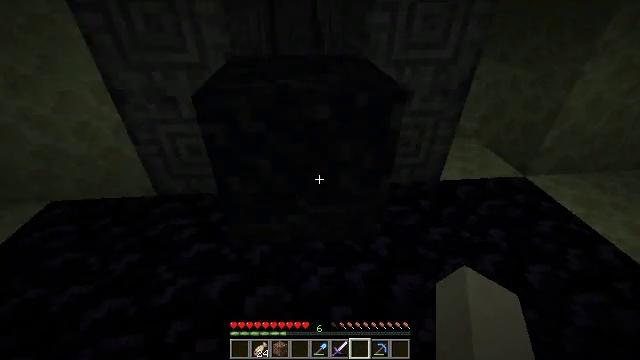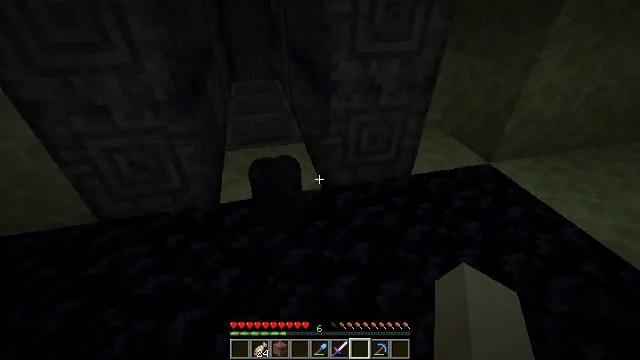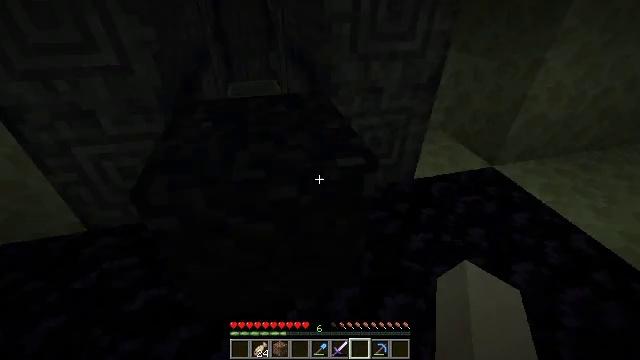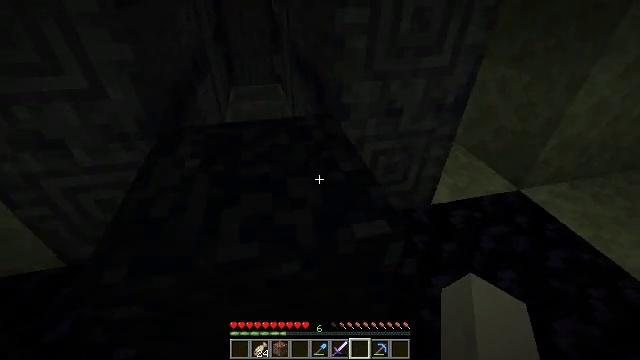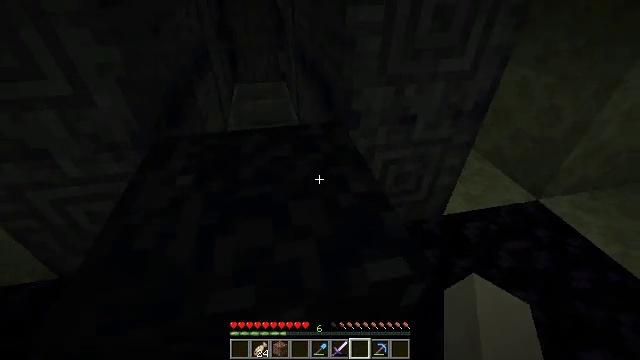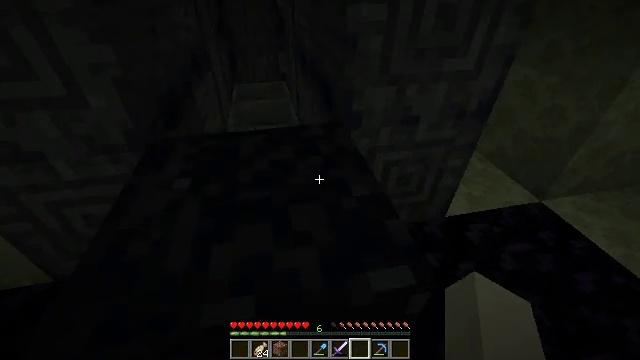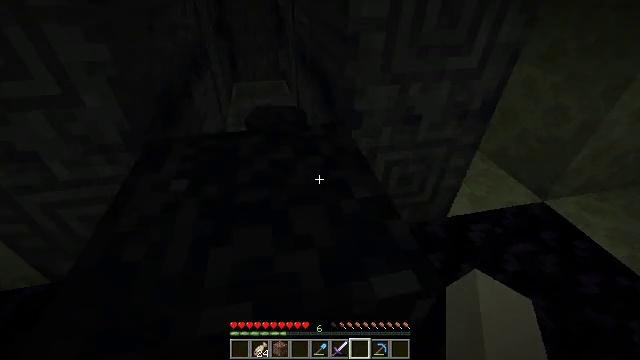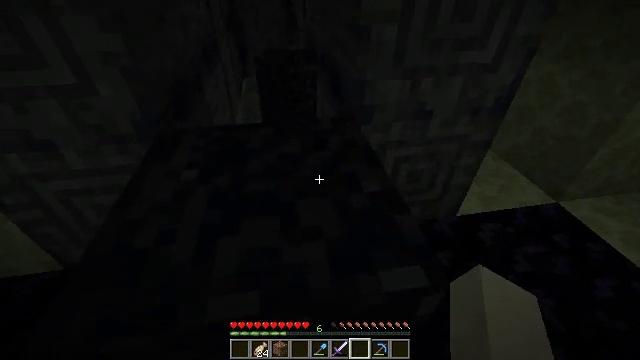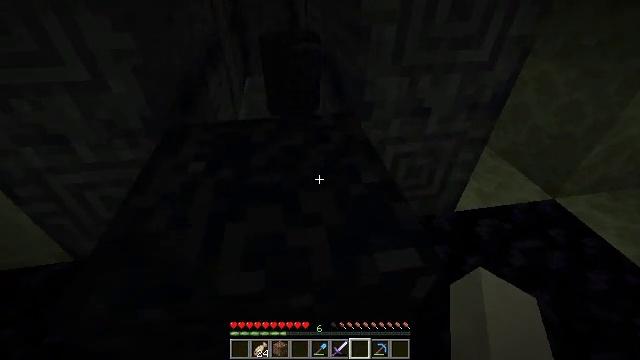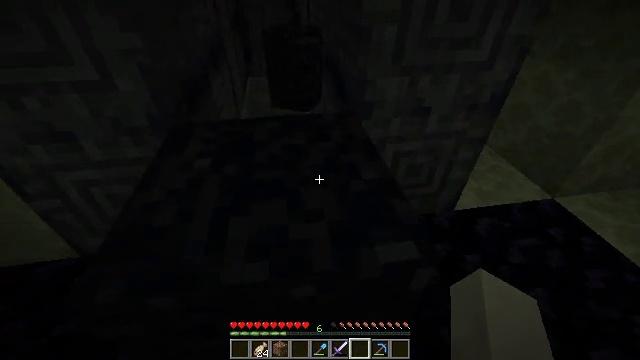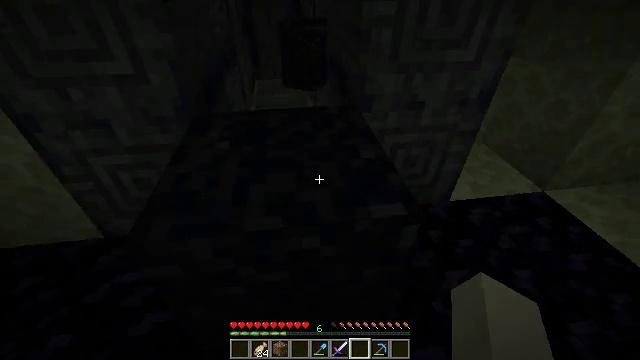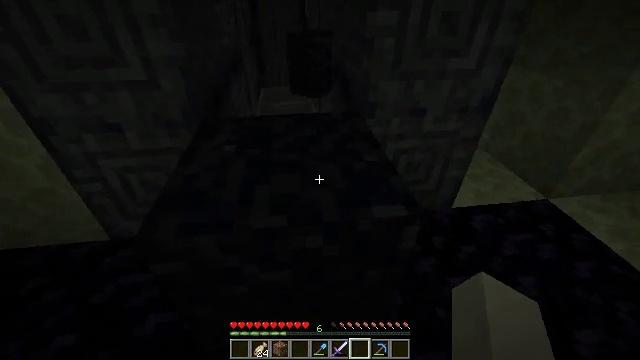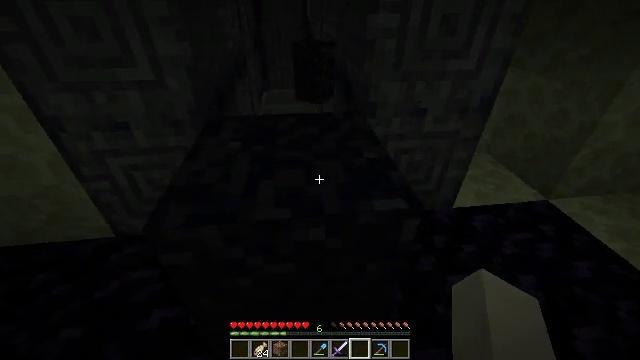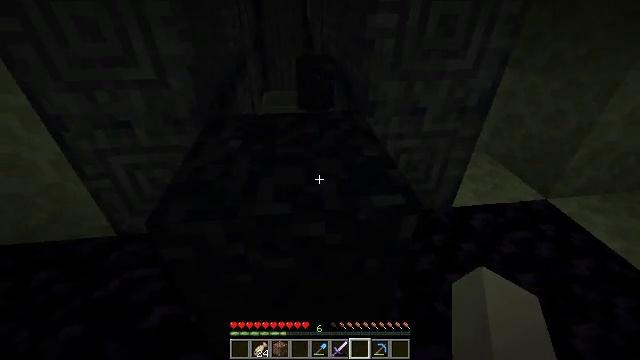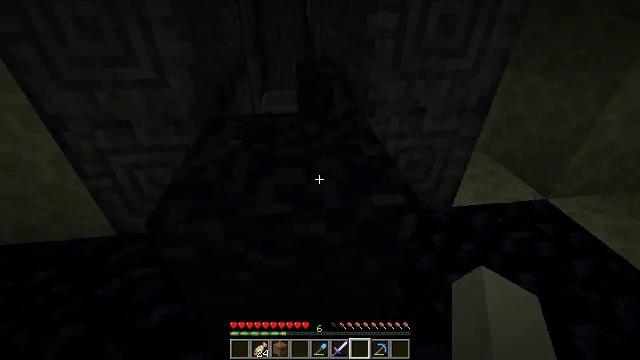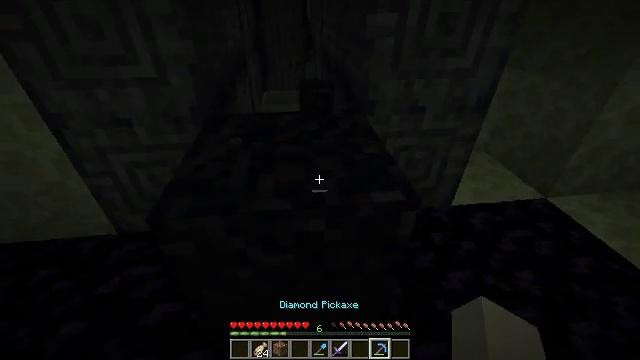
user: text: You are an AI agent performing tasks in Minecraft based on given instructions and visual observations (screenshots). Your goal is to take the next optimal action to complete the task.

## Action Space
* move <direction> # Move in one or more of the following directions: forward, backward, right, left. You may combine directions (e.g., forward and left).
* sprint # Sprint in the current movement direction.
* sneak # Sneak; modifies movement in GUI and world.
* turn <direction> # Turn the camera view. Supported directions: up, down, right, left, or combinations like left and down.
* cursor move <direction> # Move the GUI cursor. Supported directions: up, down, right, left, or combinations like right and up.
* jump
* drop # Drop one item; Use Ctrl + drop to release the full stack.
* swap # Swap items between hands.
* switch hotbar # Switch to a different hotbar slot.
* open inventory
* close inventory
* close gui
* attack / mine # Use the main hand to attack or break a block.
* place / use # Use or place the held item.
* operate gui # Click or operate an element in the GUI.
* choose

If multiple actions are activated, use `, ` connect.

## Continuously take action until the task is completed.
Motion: motion action
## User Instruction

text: Collect black concrete powder by breaking it.
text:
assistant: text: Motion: move forward, turn right and down
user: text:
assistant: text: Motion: move forward
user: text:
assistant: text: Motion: move forward, turn left
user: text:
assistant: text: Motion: turn left
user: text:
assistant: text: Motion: no_op
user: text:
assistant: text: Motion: no_op
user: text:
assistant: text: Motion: turn left
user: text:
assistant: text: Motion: move back
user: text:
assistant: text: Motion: move back
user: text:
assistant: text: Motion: turn up
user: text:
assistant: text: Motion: turn up
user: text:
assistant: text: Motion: no_op
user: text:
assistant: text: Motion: no_op
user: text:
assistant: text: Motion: no_op
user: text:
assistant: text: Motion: no_op
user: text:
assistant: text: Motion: no_op
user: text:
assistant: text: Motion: turn left and up
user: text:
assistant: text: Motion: turn left and up
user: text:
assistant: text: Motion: attack / mine
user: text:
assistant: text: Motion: attack / mine
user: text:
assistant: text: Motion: no_op
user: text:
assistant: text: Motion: no_op
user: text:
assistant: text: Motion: attack / mine
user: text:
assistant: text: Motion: attack / mine
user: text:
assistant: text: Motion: attack / mine
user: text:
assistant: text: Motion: no_op
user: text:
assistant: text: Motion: no_op
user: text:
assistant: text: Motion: no_op
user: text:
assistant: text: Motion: no_op
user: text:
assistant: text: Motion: turn down